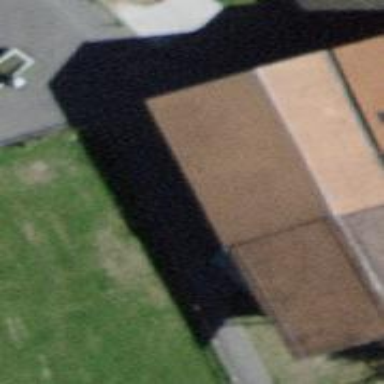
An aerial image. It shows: Barn.